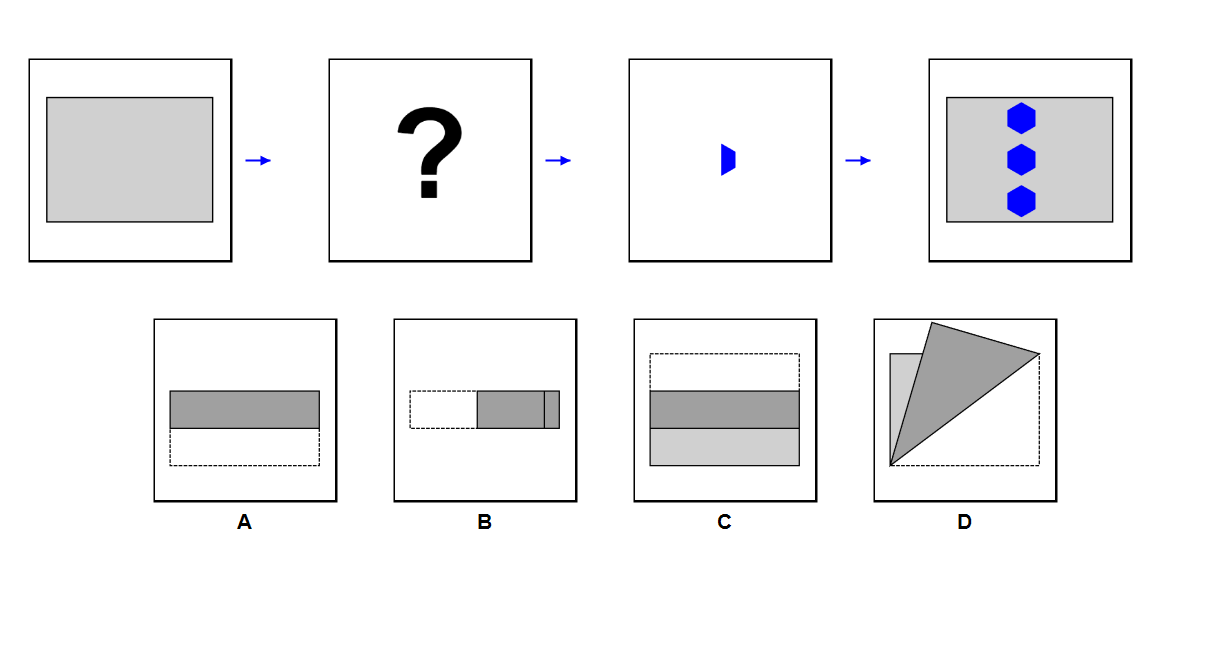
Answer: D